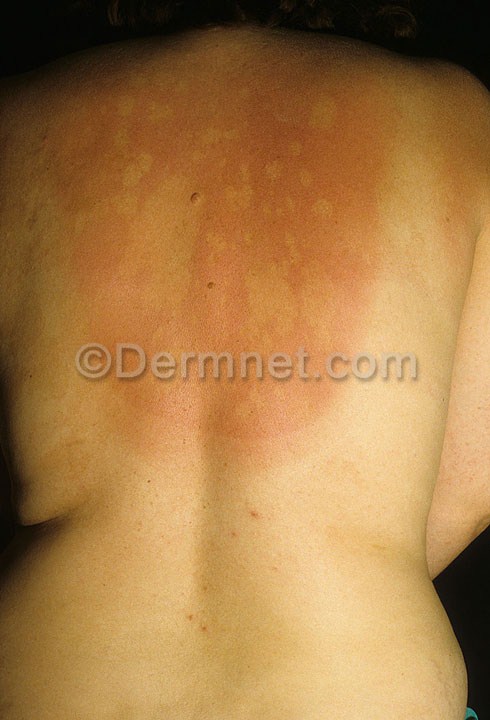
Disease: Light Diseases and Disorders of Pigmentation